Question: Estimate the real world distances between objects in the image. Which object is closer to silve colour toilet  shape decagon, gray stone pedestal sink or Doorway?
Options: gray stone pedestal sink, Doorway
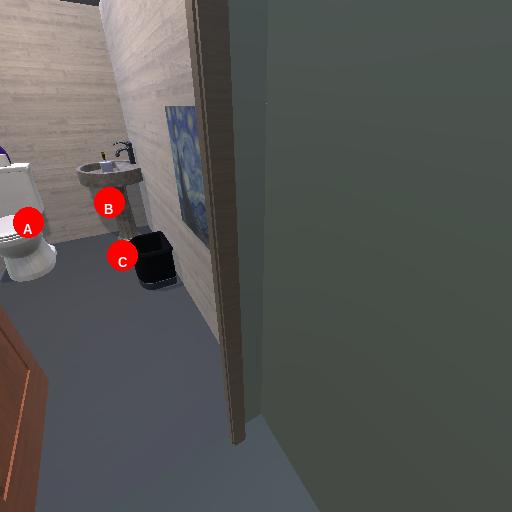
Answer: gray stone pedestal sink